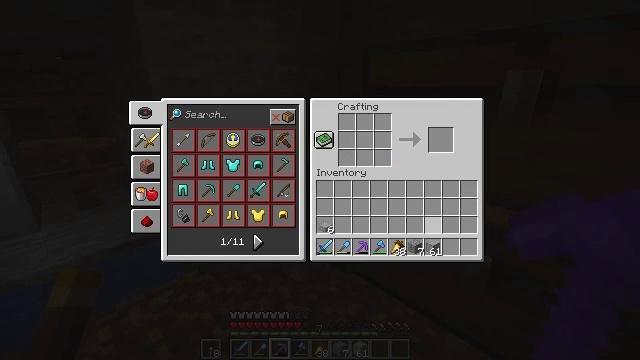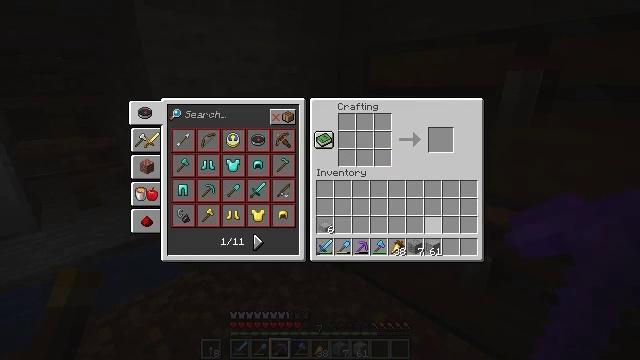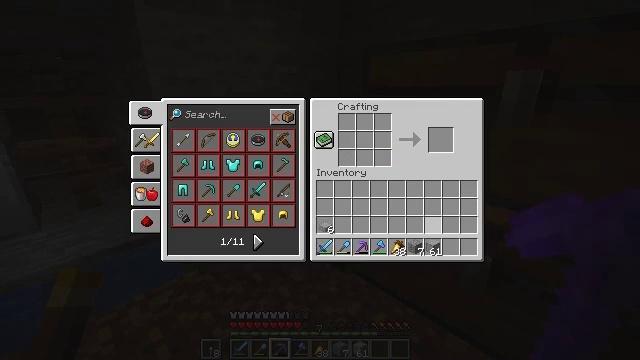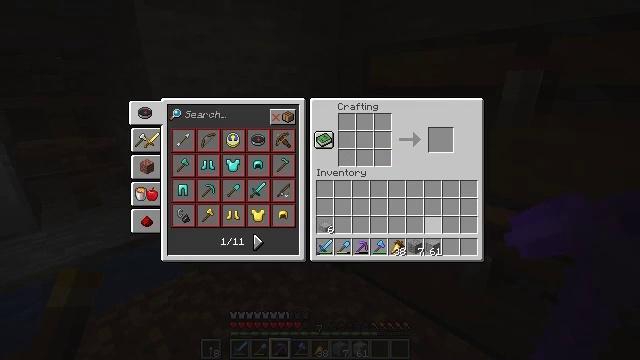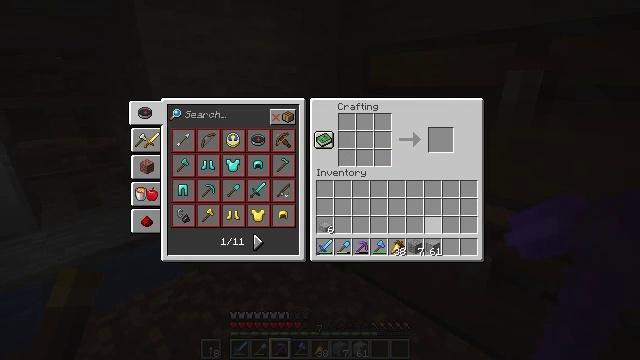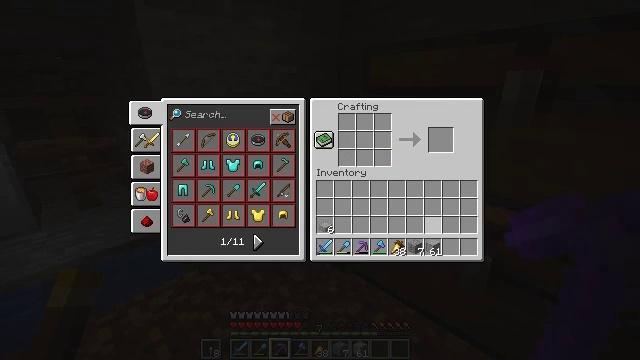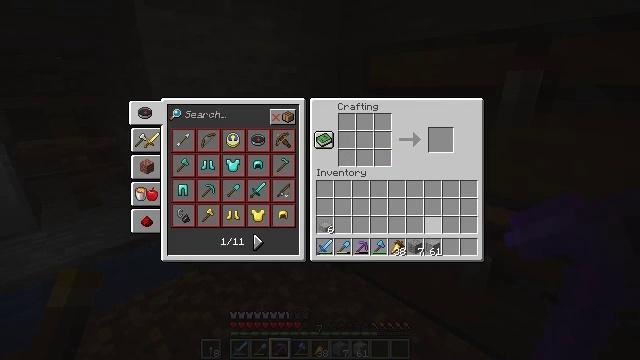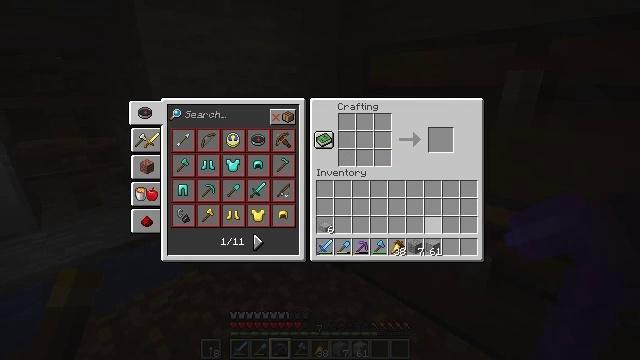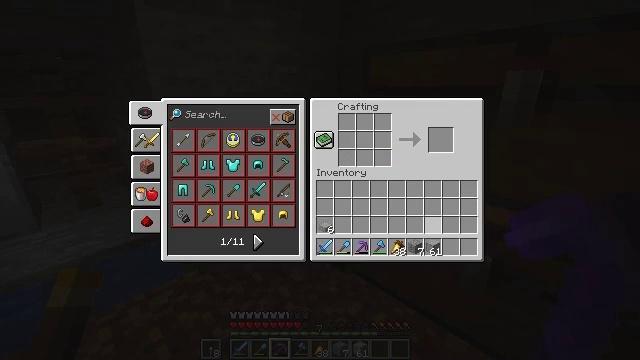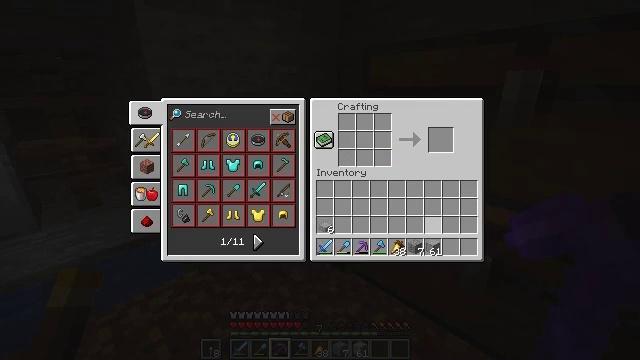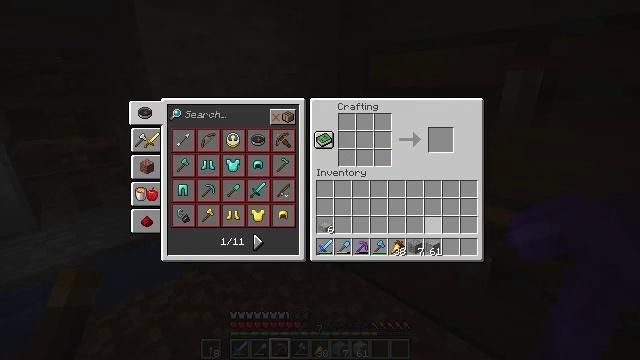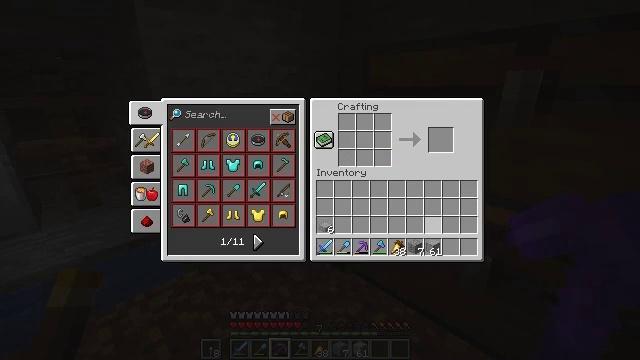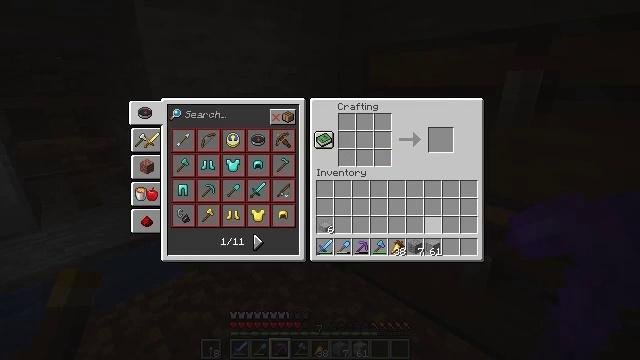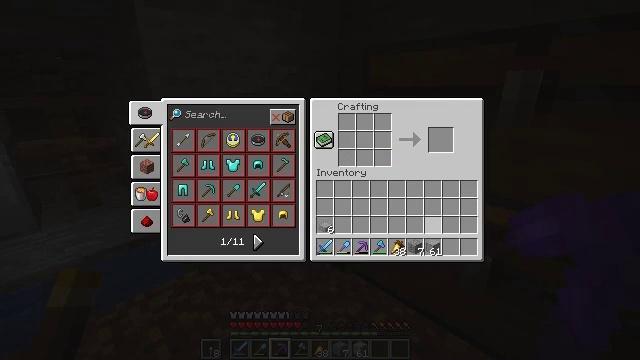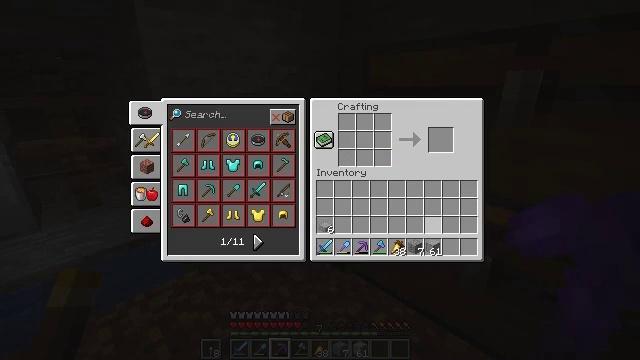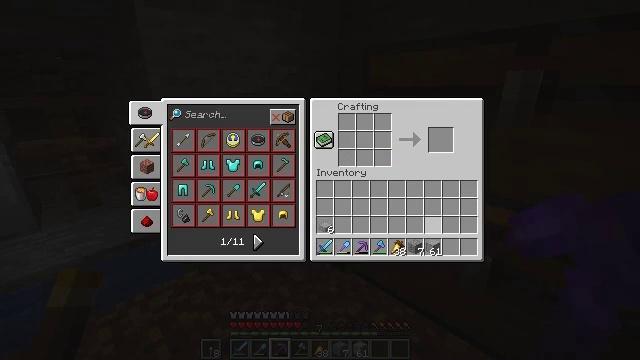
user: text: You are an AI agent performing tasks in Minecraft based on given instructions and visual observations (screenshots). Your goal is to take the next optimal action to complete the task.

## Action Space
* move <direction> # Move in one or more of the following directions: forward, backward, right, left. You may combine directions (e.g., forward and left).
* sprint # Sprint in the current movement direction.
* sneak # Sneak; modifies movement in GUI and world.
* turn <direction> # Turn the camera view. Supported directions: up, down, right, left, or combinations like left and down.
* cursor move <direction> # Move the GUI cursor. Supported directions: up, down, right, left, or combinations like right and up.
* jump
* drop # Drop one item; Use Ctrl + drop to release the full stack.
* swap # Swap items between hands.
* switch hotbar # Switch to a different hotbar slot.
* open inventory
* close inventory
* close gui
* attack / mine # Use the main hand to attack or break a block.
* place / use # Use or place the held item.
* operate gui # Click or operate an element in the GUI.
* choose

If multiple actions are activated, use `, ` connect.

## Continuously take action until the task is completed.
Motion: motion action
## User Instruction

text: Combine iron ingots in a crafting table to create an iron trapdoor.
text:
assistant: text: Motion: no_op
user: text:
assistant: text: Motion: no_op
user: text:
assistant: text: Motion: no_op
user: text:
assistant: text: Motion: no_op
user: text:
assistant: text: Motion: no_op
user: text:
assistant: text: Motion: no_op
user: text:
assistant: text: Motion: no_op
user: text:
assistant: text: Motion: no_op
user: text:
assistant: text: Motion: no_op
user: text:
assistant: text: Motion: no_op
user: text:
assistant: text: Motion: no_op
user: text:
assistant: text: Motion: no_op
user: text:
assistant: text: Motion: no_op
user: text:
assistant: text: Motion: no_op
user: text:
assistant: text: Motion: no_op
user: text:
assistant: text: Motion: no_op
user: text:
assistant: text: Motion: no_op
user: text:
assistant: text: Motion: no_op
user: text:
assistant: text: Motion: no_op
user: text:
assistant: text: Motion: no_op
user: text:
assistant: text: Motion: no_op
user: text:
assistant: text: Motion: no_op
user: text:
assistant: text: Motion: no_op
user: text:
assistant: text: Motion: no_op
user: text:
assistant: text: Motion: no_op
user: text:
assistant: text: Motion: no_op
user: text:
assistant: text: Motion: no_op
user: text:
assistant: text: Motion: no_op
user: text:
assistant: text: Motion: no_op
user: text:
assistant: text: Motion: no_op